Question: In my wpf application, I have a requirement to format the textblock to show code snippet. Is there anything out there that already does this?
So return VSConstants.S_OK; should in the textblock show up as,

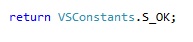
Answer: Maybe you can try this control:
<URL>